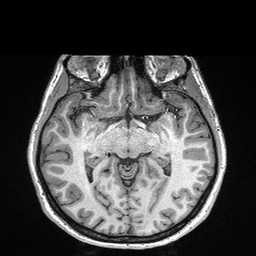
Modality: T1w
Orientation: coronal
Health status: healthy
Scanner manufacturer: siemens
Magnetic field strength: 3 T
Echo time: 0.00298 s